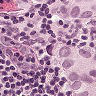
Metastatic tissue present: yes